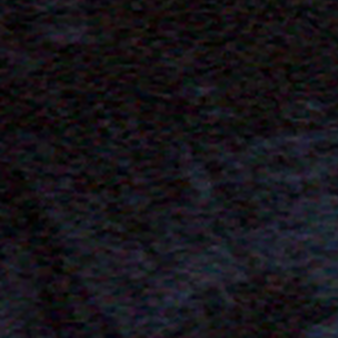
Label: other